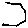
Label: hexagon